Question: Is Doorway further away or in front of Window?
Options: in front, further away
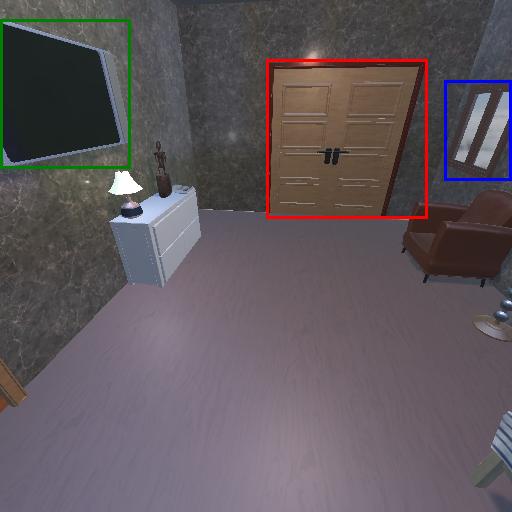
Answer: in front